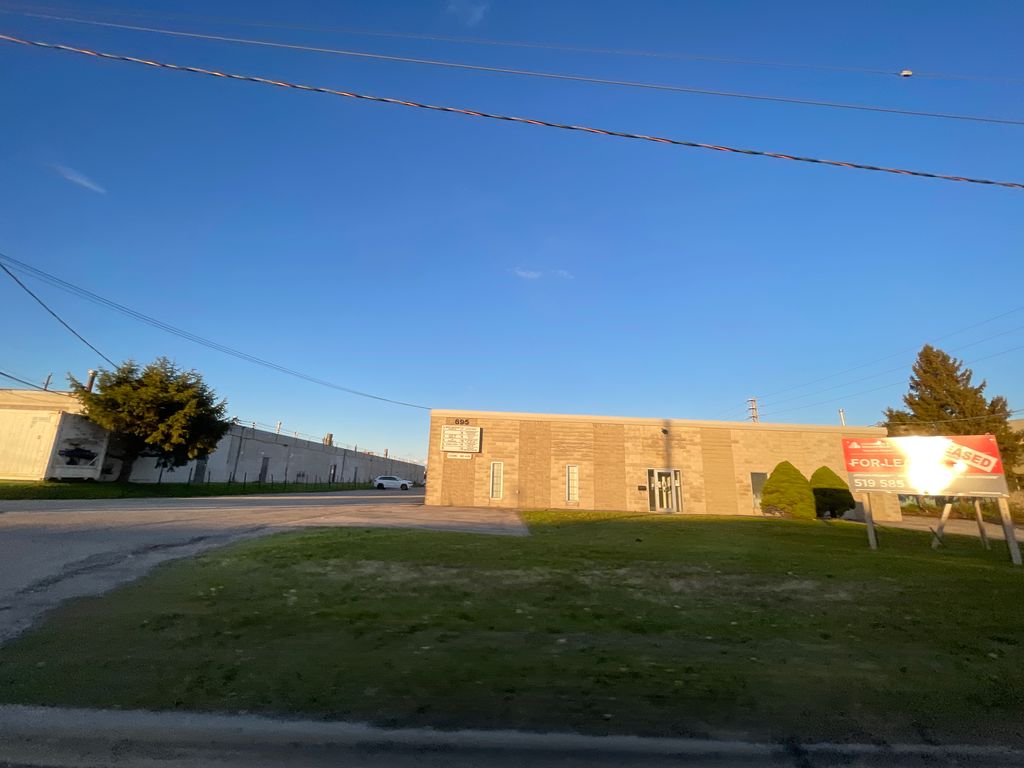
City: kitchener-waterloo